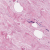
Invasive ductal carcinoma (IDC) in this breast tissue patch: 0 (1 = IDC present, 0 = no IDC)